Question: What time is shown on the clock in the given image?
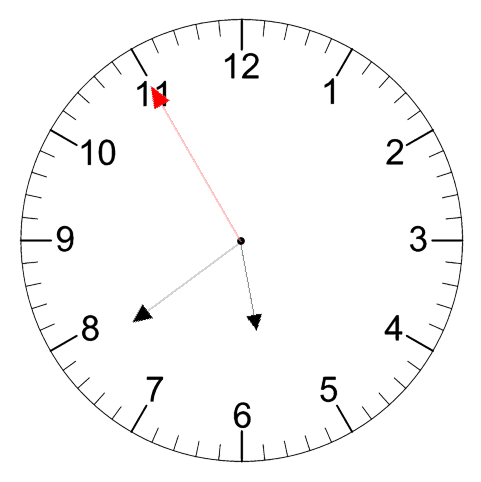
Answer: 05:38:55